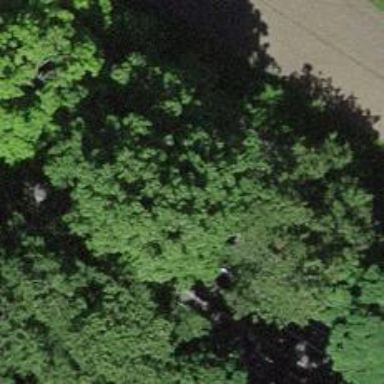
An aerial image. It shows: Avenue lined with trees.